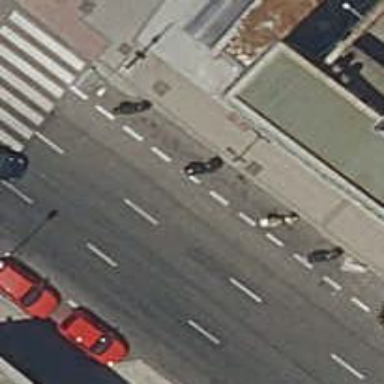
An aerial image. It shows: Motorcycle parking area.